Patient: sex M, age 75
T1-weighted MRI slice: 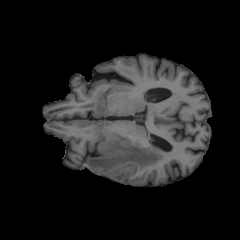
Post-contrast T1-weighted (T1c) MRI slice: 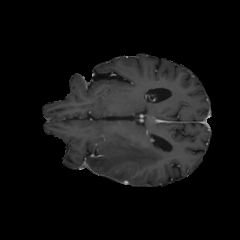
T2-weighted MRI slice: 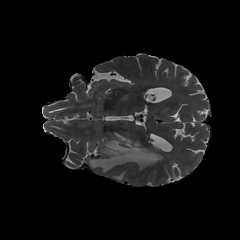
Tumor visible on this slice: yes
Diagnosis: Glioblastoma, IDH-wildtype
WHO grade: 4